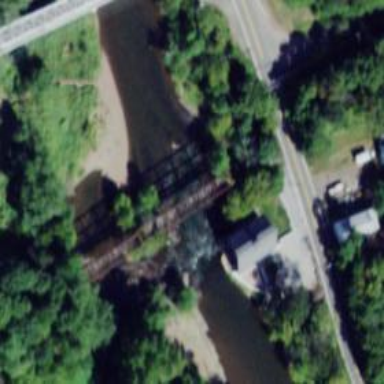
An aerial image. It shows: Bridge supported by abutments.